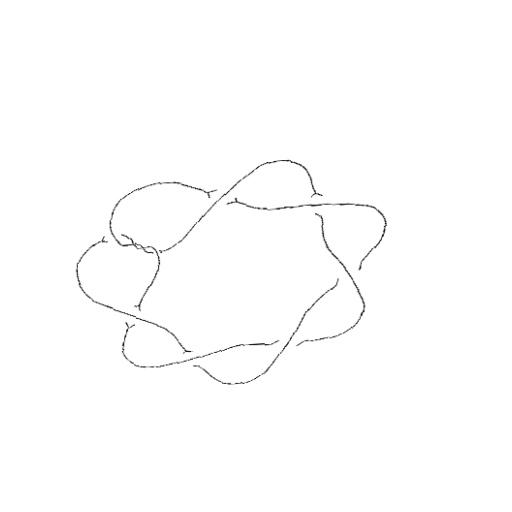
Crossing number: 10